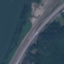
Land use / land cover: Highway